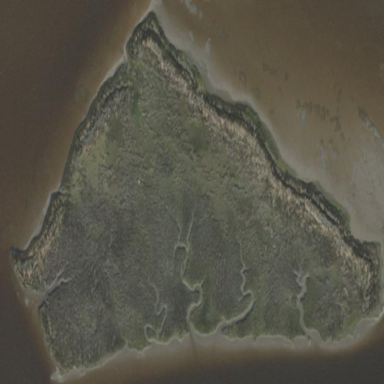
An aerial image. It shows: Island with natural coastline.